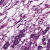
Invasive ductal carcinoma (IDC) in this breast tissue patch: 0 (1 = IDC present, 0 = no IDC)